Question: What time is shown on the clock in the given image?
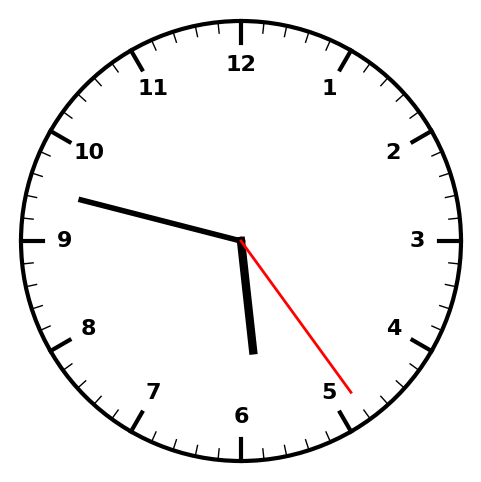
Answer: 05:47:24